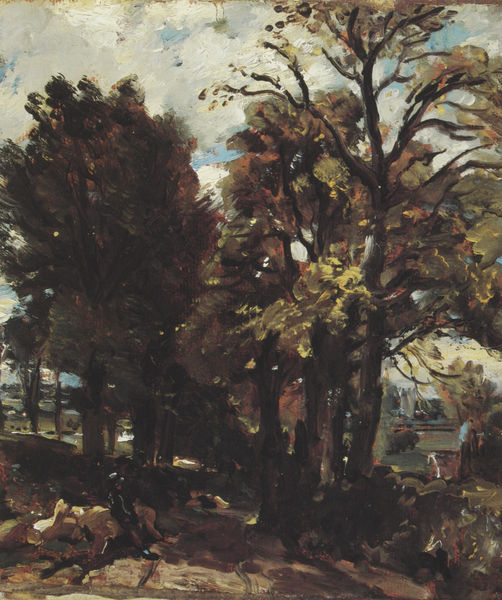
Titel: Fen Lane
Künstler: John Constable
Standort: New Haven (Connecticut)
Institution: Yale Center for British Art
Schlagwörter: baum, blau, blätter, dunkel, gemälde, himmel, mann, schatten, wolken, bäume, frauen, grün, impressionismus, landschaft, see, äste, braun, frau, hut, licht, orange, schwarz, straße, haus, hund, park, tier, tiere, weg, wiese, zylinder, mensch, stein, bild, öl, bach, erde, feld, häuser, natur, stamm, vieh, wind, gebüsch, hütte, pastos, sonne, land, realismus, blatt, wald, boot, boote, pferd, reiter, schiff, schiffe, ruhe, modern, allee, tag, kuh, bauernhof, herbst, idylle, rast, bank, ölgemälde, constable, luft, duktus, junge, frühling, gang, courbet, lichtung, jagd, baumgruppe, wurzeln, blauer himmel, gehölz, laubbäume, alle, plein air, leicht, spaziergänger, schemen, hirte, ausruhen, gün, stumpf, weise, peson, john, john constable, cielo, straüße, blau+weiß